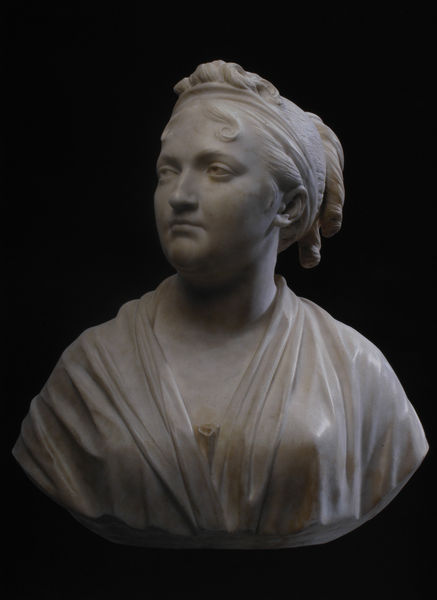
Titel: Dorothea von Rodde-Schlözer
Künstler: Jean-Antoine Houdon
Standort: Berlin
Institution: Staatliche Museen zu Berlin, Preußischer Kulturbesitz
Schlagwörter: dunkel, kopf, schatten, umhang, weiß, mädchen, ocker, ausschnitt, blume, brust, busen, decolte, frankreich, frau, frisur, grau, haar, hell, hintergrund, kleid, licht, marmor, mund, nase, ohr, schwarz, stirn, blick, blüte, dame, tuch, beige, alt, hemd, jung, augen, band, bluse, falten, faru, gesicht, haarschmuck, haupt, kragen, leinen, stein, stirnband, bildnis, hals, portrait, porträt, auge, gewand, haare, mantel, stoff, adel, klassizismus, mutter, augenbrauen, brosche, brustbild, bruststück, dekolletee, dekoltee, kinn, lippe, lippen, locke, locken, ohren, poträt, prinzessin, schulter, schultern, rund, skulptur, adelige, brüste, seitlich, wangen, haarband, nacken, dick, falte, weib, kopftuch, zopf, ernst, brauen, büste, glanz, faltenwurf, glatt, plastik, poliert, junge, wange, augenbraue, dreiviertelprofil, stola, dekolleté, foto, fotografie, photographie, antike, porzellan, oberfläche, lockig, mundwinkel, photo, halbprofil, farbfoto, untersicht, schultertuch, antik, toga, augenbraun, abgewendet, femme, selbstbewusst, cheveux, sein, haartracht, fot, dekolte, korkenzieherlocken, schillerlocken, antique, römisch, pierre, v ausschnitt, boucle, boucles, chevelure, nach rechts, aufgesteckt, sculpture, buste, visage, gewandt, gelockt, korpulent, marbre, marmorbüste, donatello, thorwaldsen, adle, stirnlocke, ancien, blick nach links, mittelalt, houdon, borgese, clodion, wanchen, anglaise, 1750, höhnisch, krimmig, anglaises